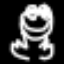
Label: frog